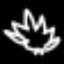
Label: leaf